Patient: sex F, age 58
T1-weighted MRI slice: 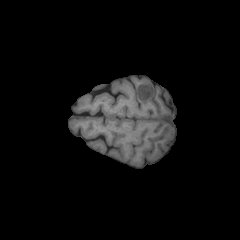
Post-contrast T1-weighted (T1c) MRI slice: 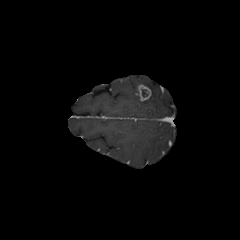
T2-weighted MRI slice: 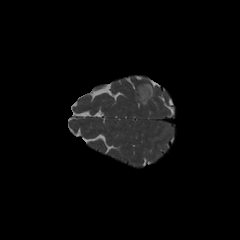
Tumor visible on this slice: yes
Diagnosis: Glioblastoma, IDH-wildtype
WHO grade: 4